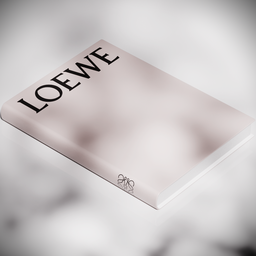
Label: tools